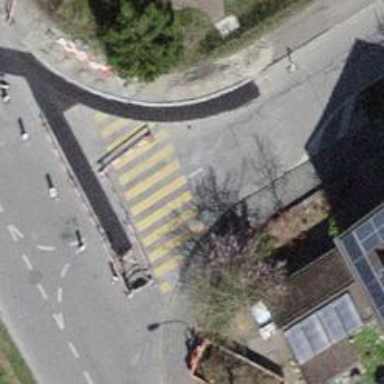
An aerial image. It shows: Uncontrolled zebra crossing with zebra markings.